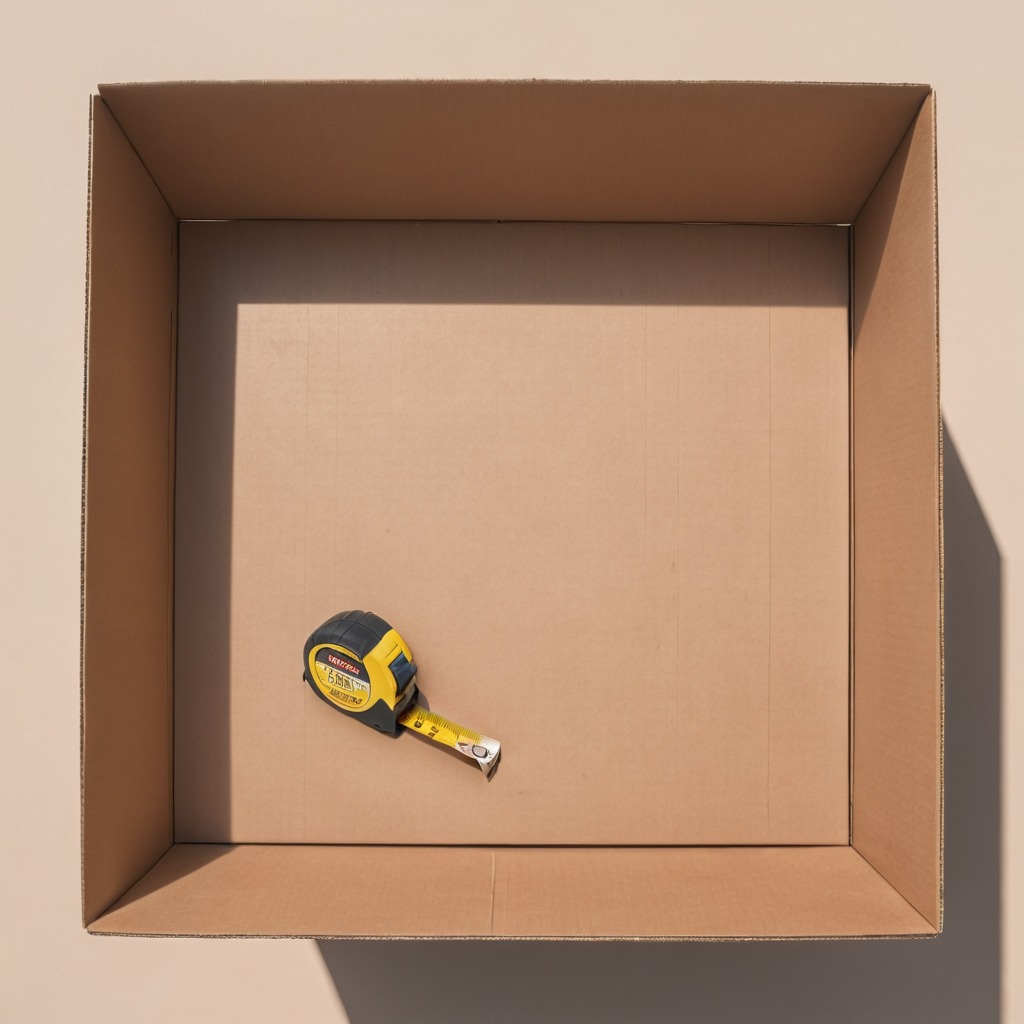
A measuring tape is lying on the cardboard box surface in an outdoor workshop during daytime bright natural light soft shadows slightly creased but